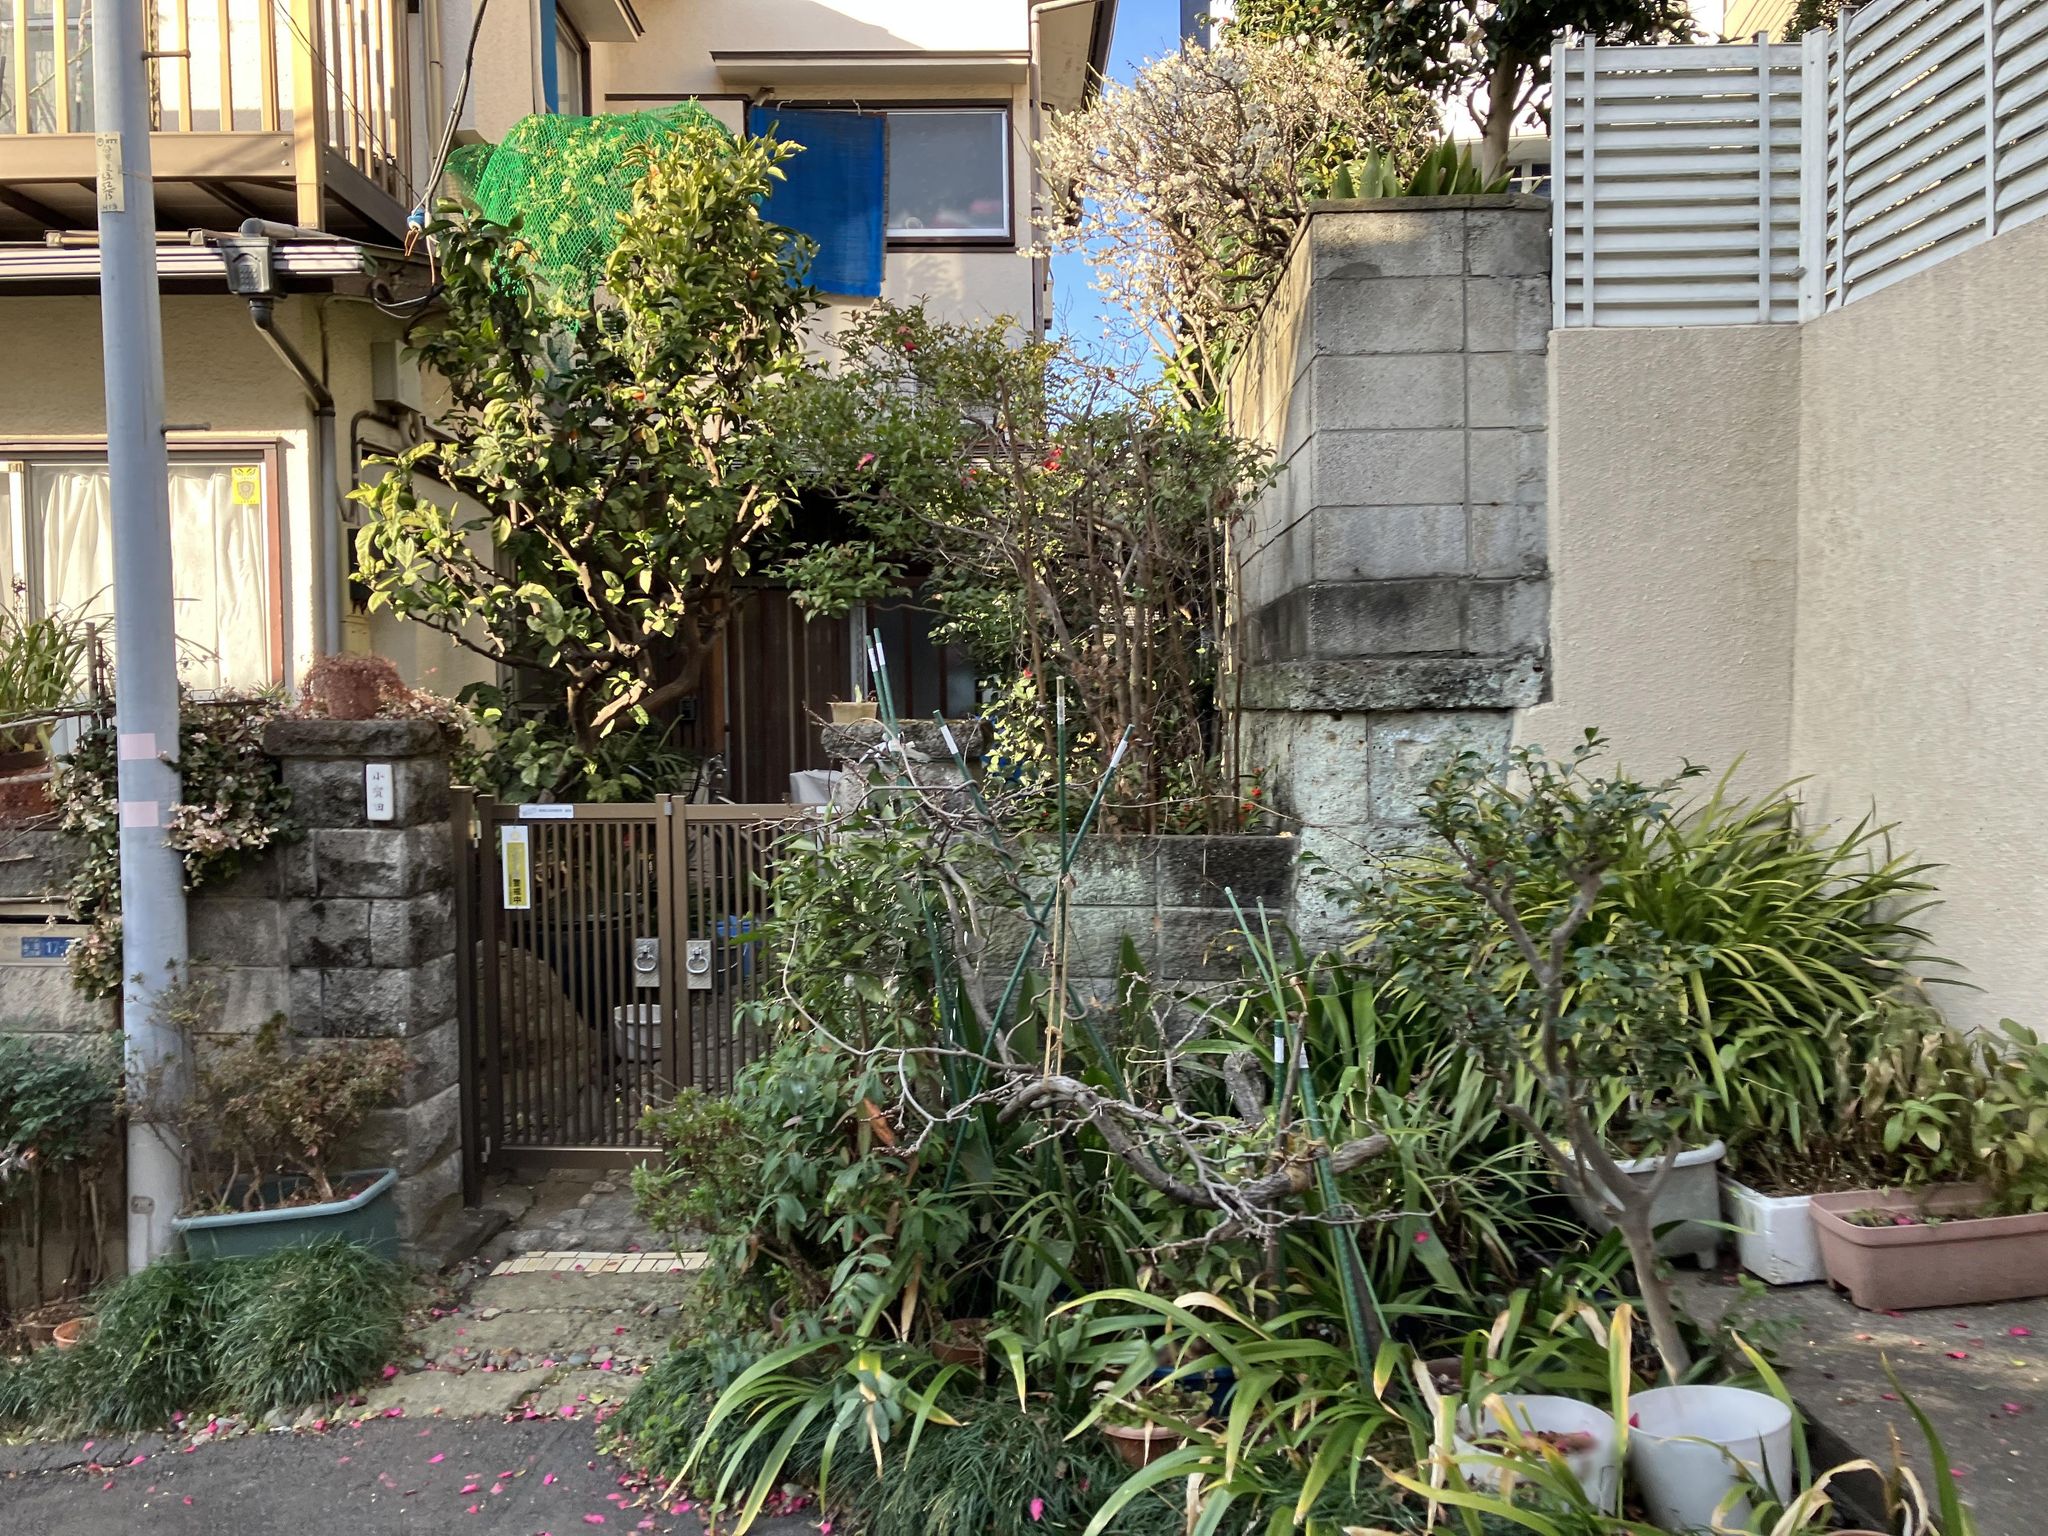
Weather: clear
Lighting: day
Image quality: good
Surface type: walking surface
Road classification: residential, footway
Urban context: urban centre
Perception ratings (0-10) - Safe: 5.53, Lively: 3.17, Beautiful: 8.06, Boring: 4.05, Depressing: 3.24, Wealthy: 6.66